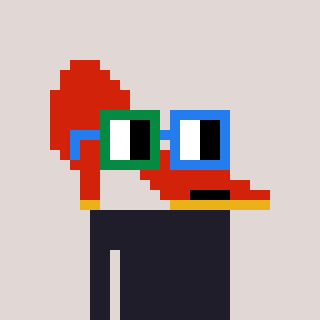
a pixel art character with square green and blue glasses, a highheel-shaped head and a teal-colored body on a warm background